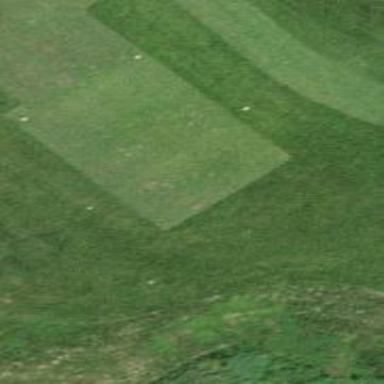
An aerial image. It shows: Grassy area designated as golf tee.